Brain MRI, t2w sequence, axial 2D slice.
Patient: age 44, sex F, weight 95 kg, height 1.95 m
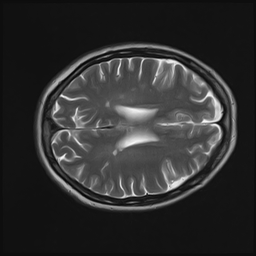